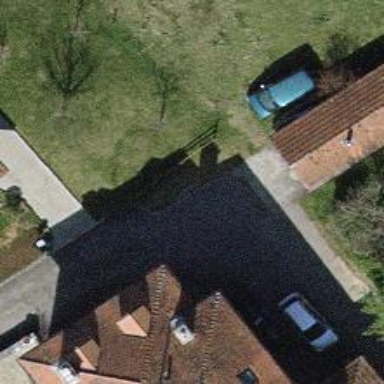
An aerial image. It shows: Driveway.